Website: crate-barrel
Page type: customer-info-address
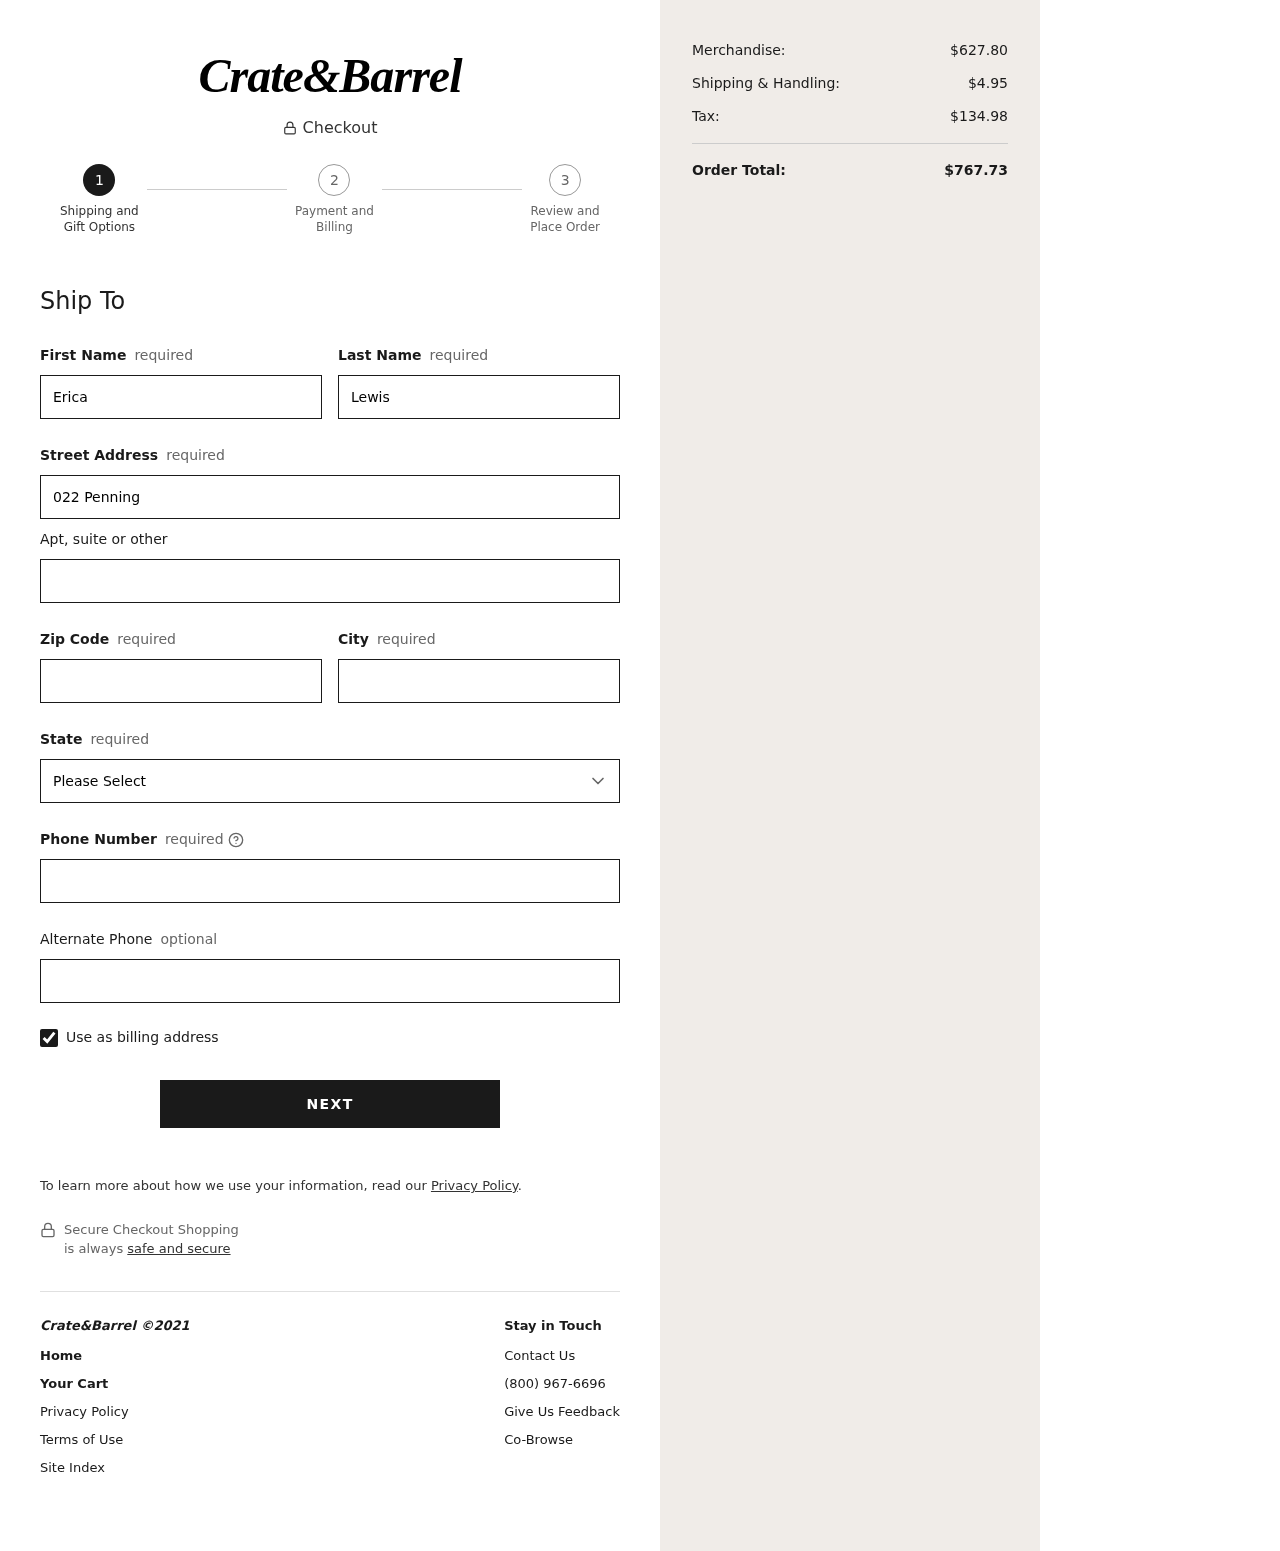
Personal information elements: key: PII_STATE
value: PW
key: PII_FIRSTNAME
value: Erica
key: PII_LASTNAME
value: Lewis
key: PII_STREET
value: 022 Pennington Creek Suite 296
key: PII_STREET2
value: Suite 475
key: PII_POSTCODE
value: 41942
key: PII_CITY
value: Zunigaside
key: PII_PHONE
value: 9502065269
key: PII_PHONE_ALT
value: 4185574662
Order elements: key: ORDER_SUBTOTAL
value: $627.80
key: ORDER_SHIPPING_COST
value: $4.95
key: ORDER_TAX
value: $134.98
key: ORDER_TOTAL
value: $767.73